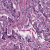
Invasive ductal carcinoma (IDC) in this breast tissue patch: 1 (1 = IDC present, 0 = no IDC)